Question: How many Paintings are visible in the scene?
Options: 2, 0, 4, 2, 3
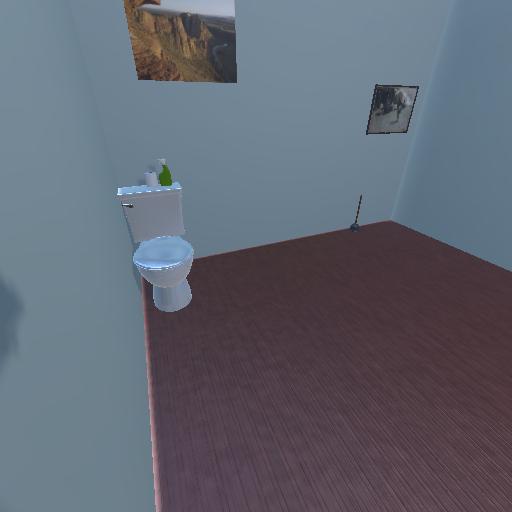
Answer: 2